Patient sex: F
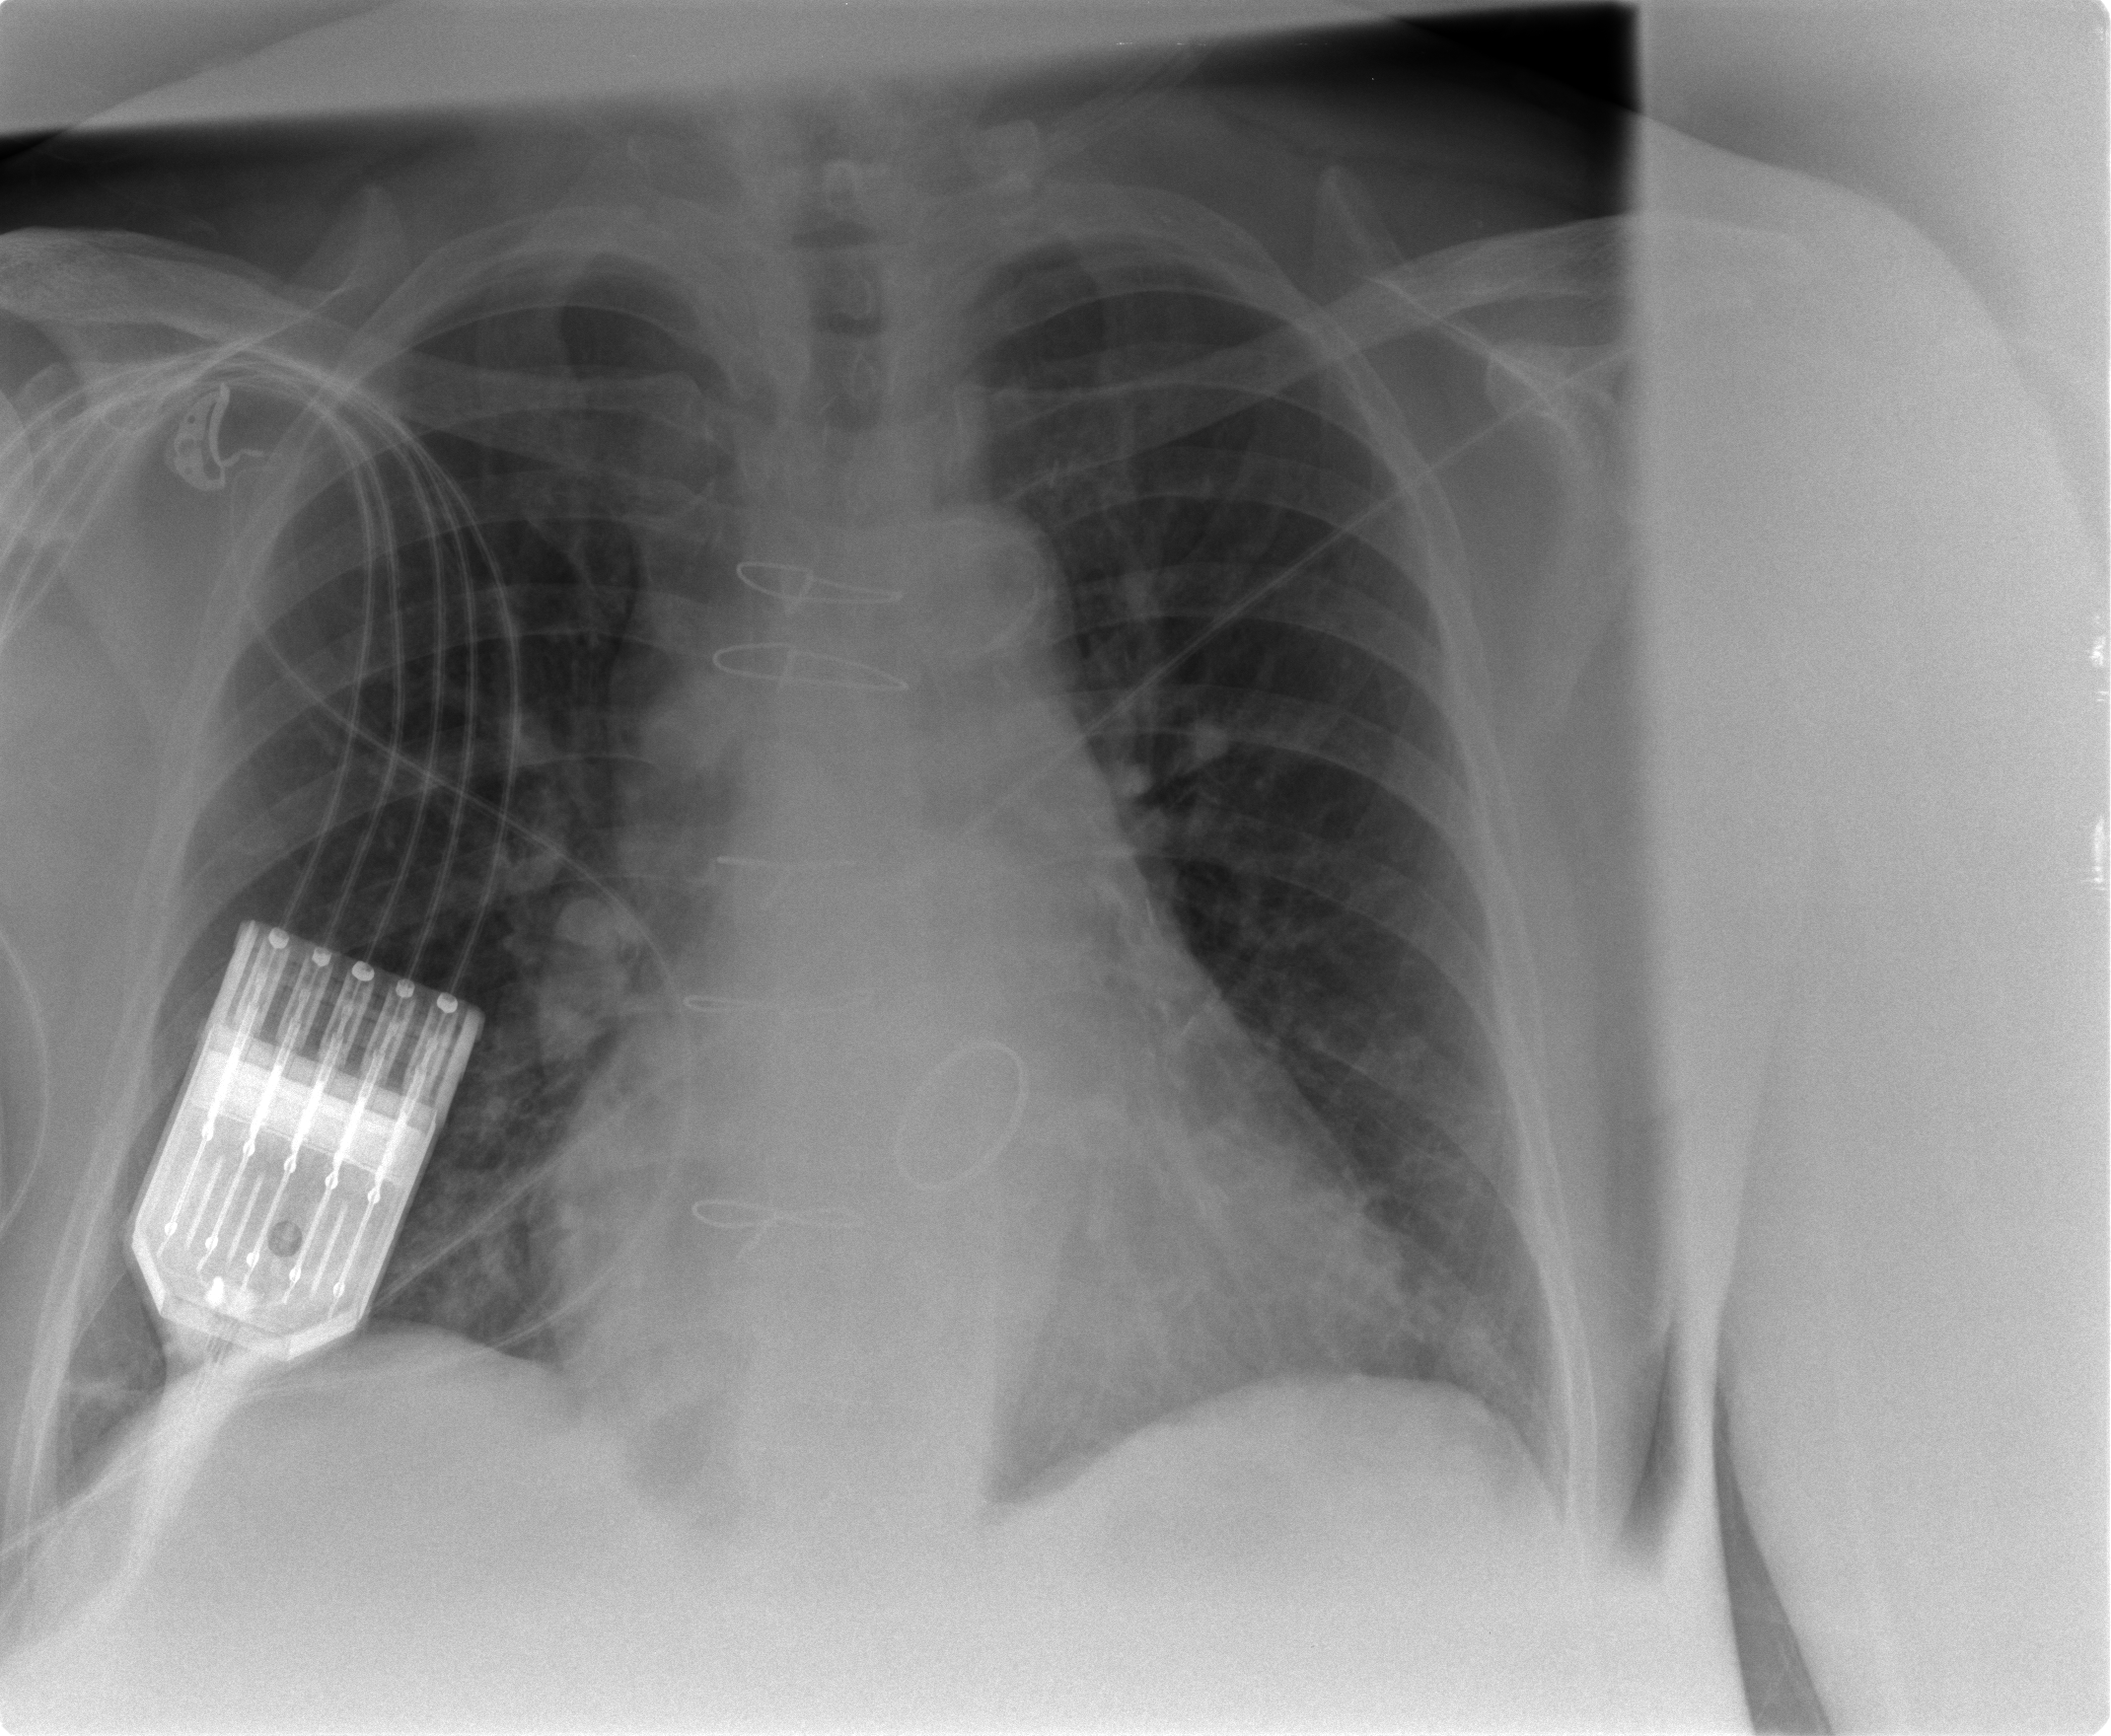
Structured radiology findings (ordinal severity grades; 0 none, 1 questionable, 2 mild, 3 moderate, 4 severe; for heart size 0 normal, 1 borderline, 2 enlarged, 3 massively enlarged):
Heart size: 2
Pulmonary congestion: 2
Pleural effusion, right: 0
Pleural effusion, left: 0
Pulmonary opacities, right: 0
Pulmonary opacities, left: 0
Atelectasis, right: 0
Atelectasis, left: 0